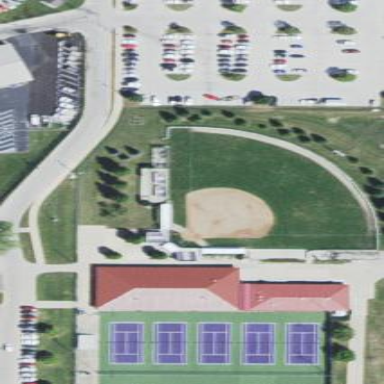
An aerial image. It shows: Baseball pitch for leisure land activities.